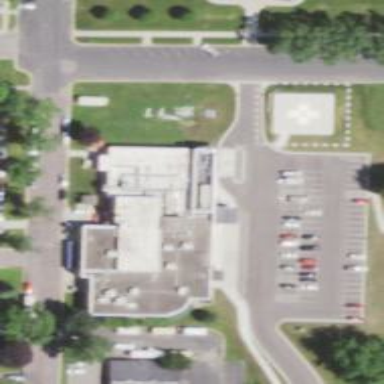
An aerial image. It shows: Hospital providing healthcare services.